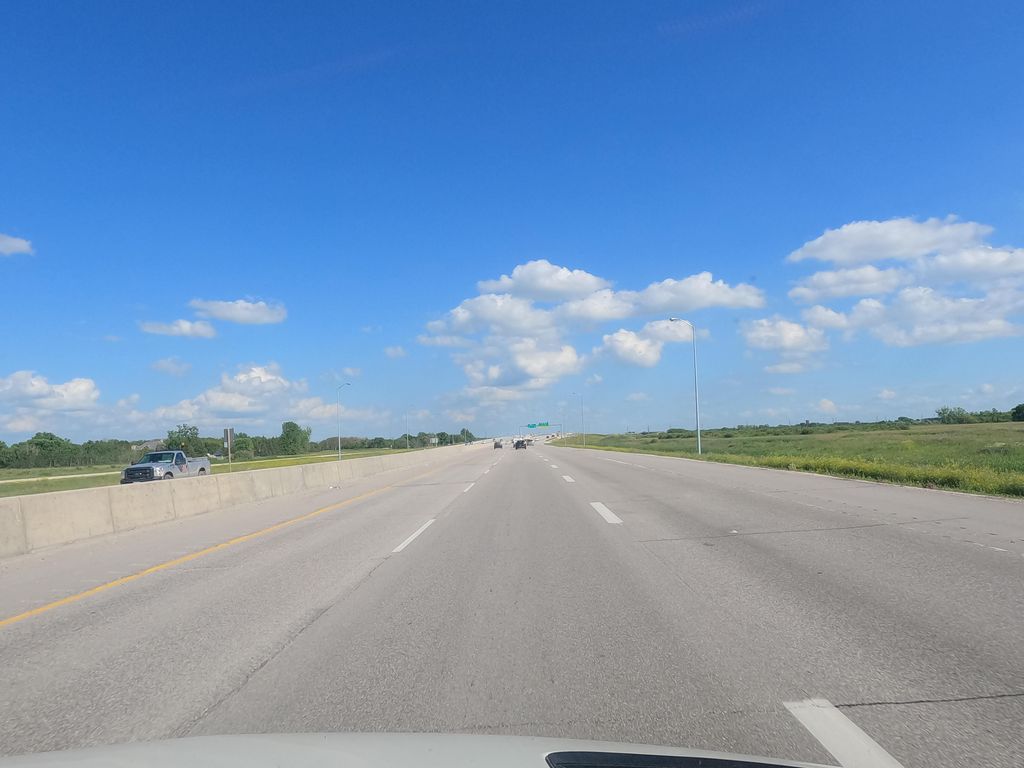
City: winnipeg